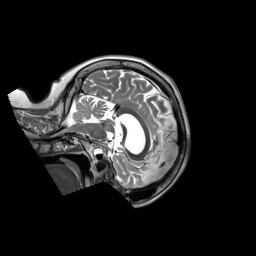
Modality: T2w
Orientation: sagittal
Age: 55
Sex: female
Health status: ill
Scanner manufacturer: siemens
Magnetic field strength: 3 T
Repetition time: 2.8 s
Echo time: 0.326 s